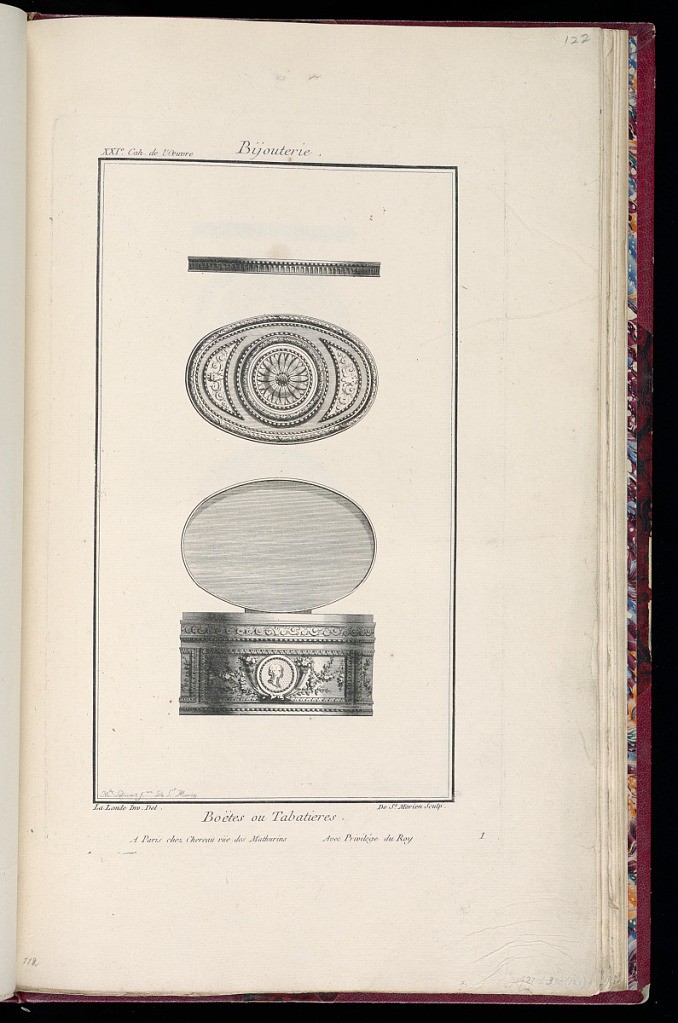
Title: Boëtes ou Tabatieres
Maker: Richard de Lalonde, French, active 1780–96
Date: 1775-1788
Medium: Etching on off-white laid paper
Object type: Print
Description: Design for a box or snuffbox featuring, from top to bottom, the elevation of the lid with bead course and fluting; a view of the top of the lid with rosette, bead course, and bound leaves; and an elevation of the box with the lid open at the hinge, which has at its center a profile portrait medallion framed by horns of plenty with flowers. The plate is signed and numbered, and also includes an etched signature of Angélique Gabrielle Sélincart, the wife of De St. Morien.